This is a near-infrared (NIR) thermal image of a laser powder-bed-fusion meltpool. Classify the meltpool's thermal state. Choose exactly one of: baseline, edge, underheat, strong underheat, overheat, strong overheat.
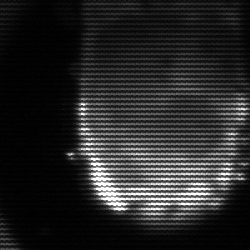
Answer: baseline